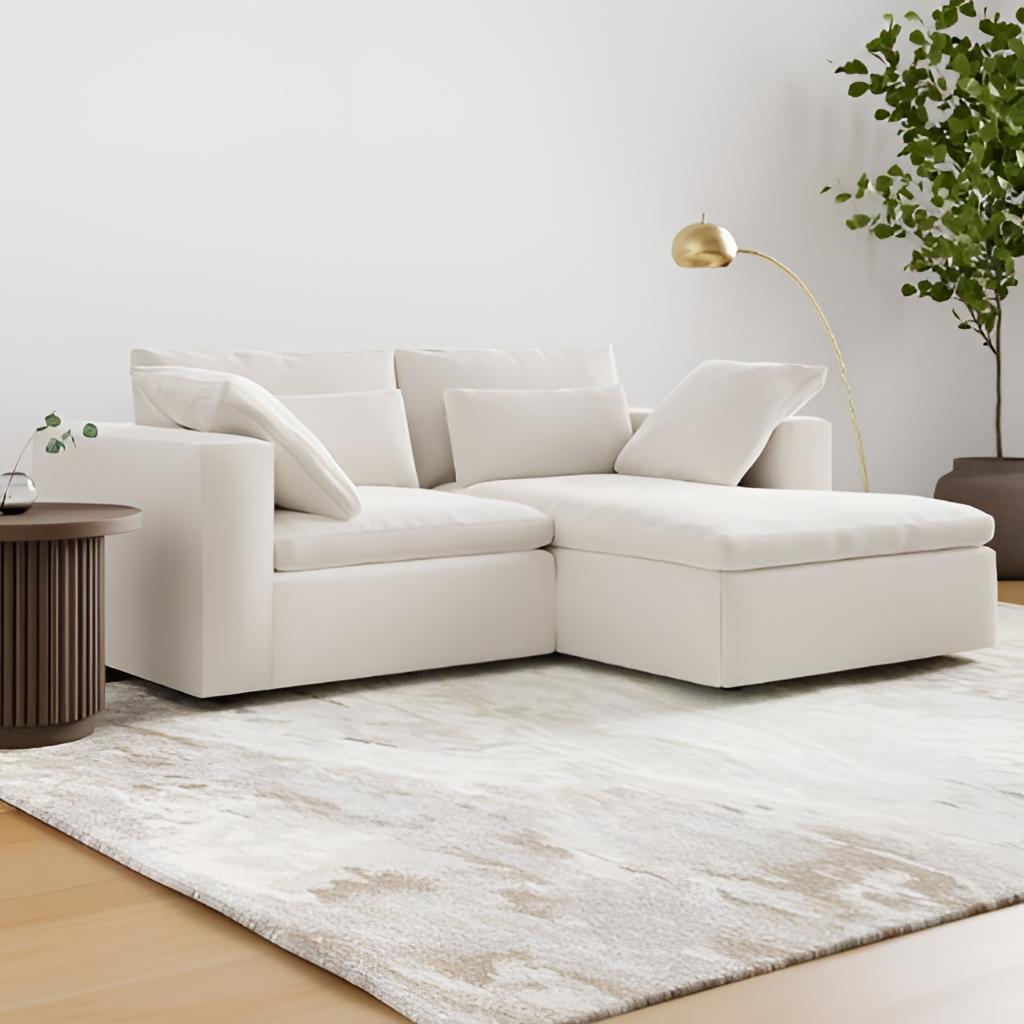
fabric sectional sofa, living room, paint wallpaper, with solid pattern, contemporary, brown wood flooring, with plank pattern